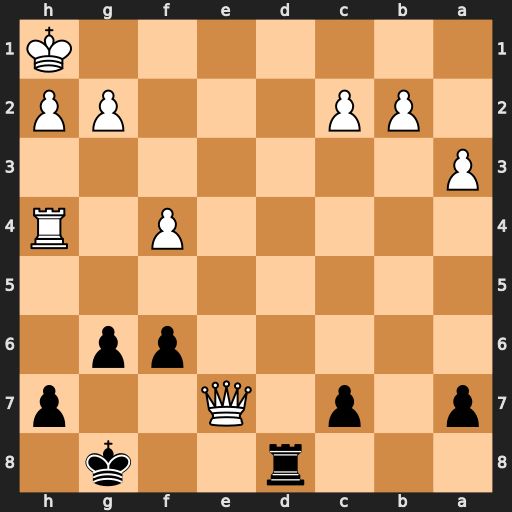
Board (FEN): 3r2k1/p1p1Q2p/5pp1/8/5P1R/P7/1PP3PP/7K
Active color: b
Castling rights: -
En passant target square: -
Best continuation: Rd1+ Qe1 Rxe1#